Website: slack
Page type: billing-address
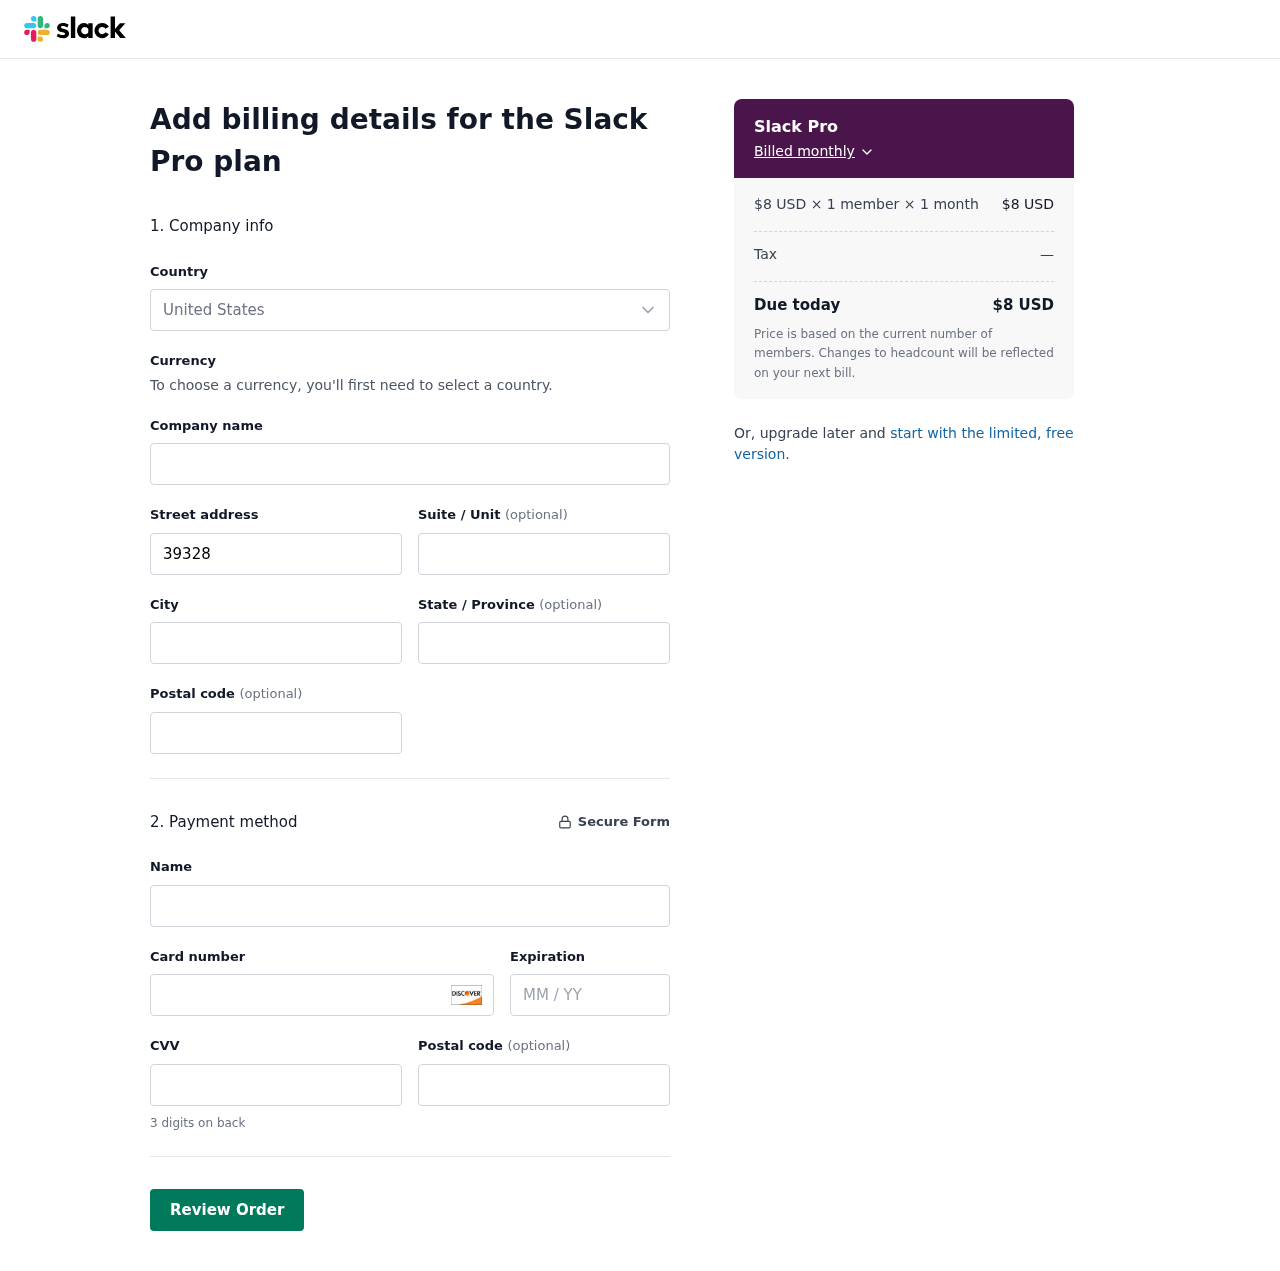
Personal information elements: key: PII_CARD_CVV
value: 176
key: PII_CARD_EXPIRY
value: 08/30
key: PII_CARD_NUMBER
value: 6583 2382 4773 2355
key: PII_CITY
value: New Sabrinashire
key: PII_COUNTRY
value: United States
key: PII_FULLNAME
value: Steven Barton
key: PII_POSTCODE
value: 43845
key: PII_POSTCODE2
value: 39666
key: PII_STATE
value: Illinois
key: PII_STREET
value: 39328 Debra Course
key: PII_STREET2
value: Apt. 243
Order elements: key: ORDER_PLAN_PRICE
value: $8 USD
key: ORDER_NUM_MEMBERS
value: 1 member
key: ORDER_NUM_MONTHS
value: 1 month
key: ORDER_SUBTOTAL
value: $8 USD
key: ORDER_TAX
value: —
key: ORDER_TOTAL
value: $8 USD